Question: I would like to compute

for values of 'n' up to '<PHONE>' as accurately as possible. Here is some sample code.
'''
from __future__ import division
from scipy.misc import comb
def M(n):
return sum(comb(n,k,exact=True)*(1/n)*(1-k/n)**(2*n-k)*(k/n)**(k-1) for k in xrange(1,n+1))
for i in xrange(1,<PHONE>,100):
print i,M(i)
'''
The first problem is that I get 'OverflowError: long int too large to convert' to float when 'n = 1101'. This is because 'comb(n,k,exact=True)' is too large to be converted to a float. The end result is however always a number around '0.159' .
I asked a related question at <URL> however this question is different for three main reasons.
1. The formula I want to compute is different which causes different problems.
2. The solution proposed before to use exact=True does not help here as can be seen in the example I gave. Coding up my own implementation of comb is also not going to work as I still need to perform the floating point division.
3. I need to compute the answer for much bigger values than before which causes new problems. I suspect it can't be done without coding up the sum in some clever way.
A solution that doesn't crash is to use
'''
from fractions import Fraction
def M2(n):
return sum(comb(n,k,exact=True)*Fraction(1,n)*(1-Fraction(k,n))**(2*n-k)*Fraction(k,n)**(k-1) for k in xrange(1,n+1))
for i in xrange(1,<PHONE>,100):
print i, M2(i)*1.0
'''
Unfortunately it is now so slow that I don't get an answer for 'n=1101' in a reasonable amount of time.
So the second problem is how to make it fast enough to complete for large 'n'.
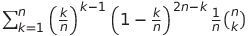
Answer: You can compute each summand in with a logarithm transformation that replaces multiplication, division, and exponentiation with addition, subtraction, and multiplication, respectively.
'''
def summand(n,k):
lk=log(k)
ln=log(n)
a=(lk-ln)*(k-1)
b=(log(n-k)-ln)*(2*n-k)
c=-ln
d=sum(log(x) for x in xrange(n-k+1,n+1))-sum(log(x) for x in xrange(1,k+1))
return exp(a+b+c+d)
def M(n):
return sum(summand(n,k) for k in xrange(1,n))
'''
Note that when k=n the summand will be zero so I do not compute it since the logarithm will be undefined.